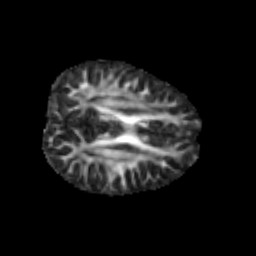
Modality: FA
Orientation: axial
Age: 6
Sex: male
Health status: healthy